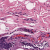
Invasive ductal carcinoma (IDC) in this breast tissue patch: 0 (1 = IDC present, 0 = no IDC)